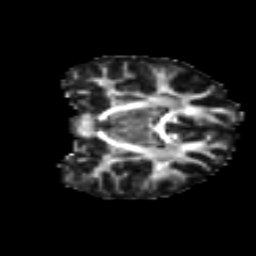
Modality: FA
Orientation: coronal
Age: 14
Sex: female
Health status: ill
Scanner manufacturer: ge
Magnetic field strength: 3 T
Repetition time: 6.752 s
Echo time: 0.079 s